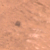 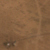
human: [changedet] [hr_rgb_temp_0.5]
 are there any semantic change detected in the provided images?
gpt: A small park is present in the desert near the lower left corner.